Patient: sex M, age 51
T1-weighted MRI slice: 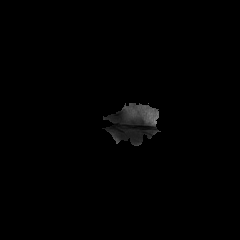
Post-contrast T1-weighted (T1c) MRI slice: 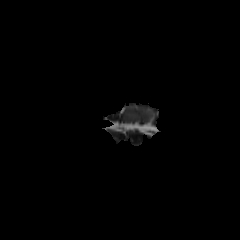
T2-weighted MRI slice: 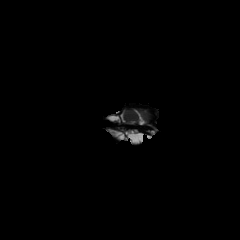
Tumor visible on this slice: no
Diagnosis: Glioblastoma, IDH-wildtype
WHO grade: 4